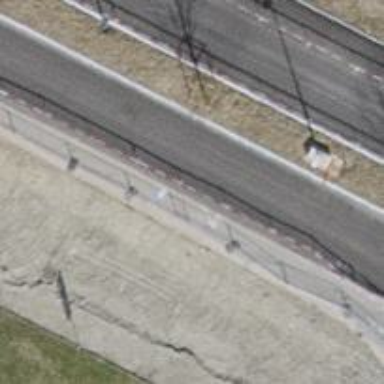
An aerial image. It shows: Secondary road with asphalt surface.